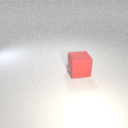
large red rubber cube